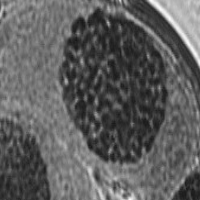
Label: prophase